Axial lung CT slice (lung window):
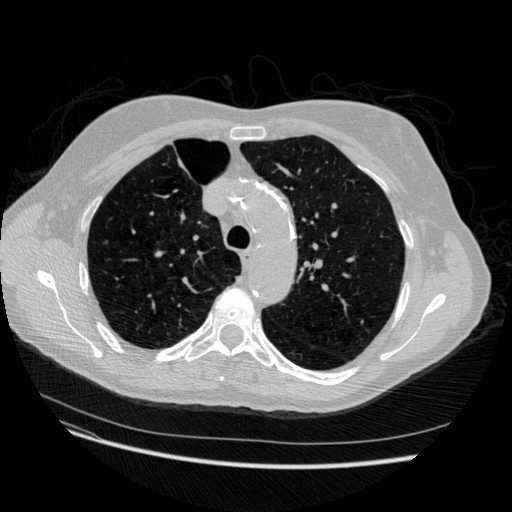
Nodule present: no